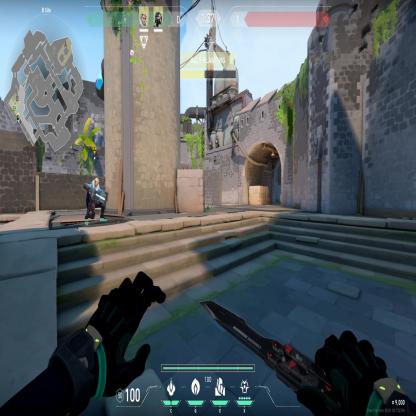
Label: teammate